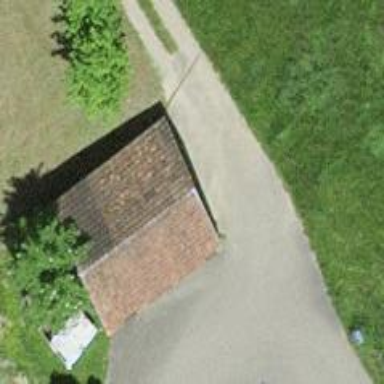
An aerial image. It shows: Farm building.